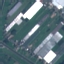
Land use / land cover class: Industrial